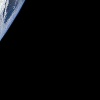
Label: space